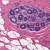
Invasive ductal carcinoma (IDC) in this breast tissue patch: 0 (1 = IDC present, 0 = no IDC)